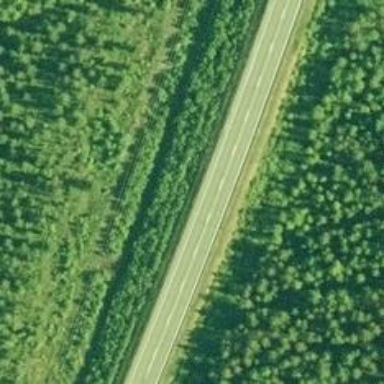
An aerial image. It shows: Secondary road with asphalt surface and embankment.